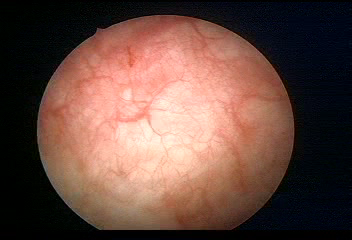
Modality: WLC
Class: Normal mucosa
Bladder cancer association: No